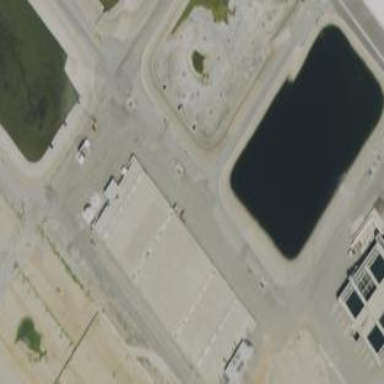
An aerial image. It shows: Image of wastewater.